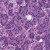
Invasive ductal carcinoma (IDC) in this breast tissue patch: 1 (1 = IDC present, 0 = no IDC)